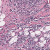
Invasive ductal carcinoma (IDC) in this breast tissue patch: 0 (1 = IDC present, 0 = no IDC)